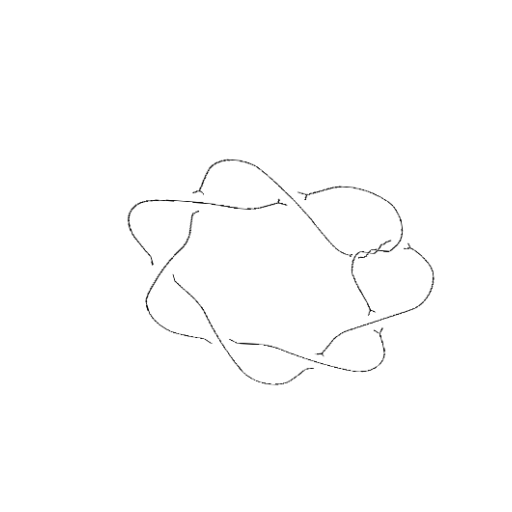
Crossing number: 10